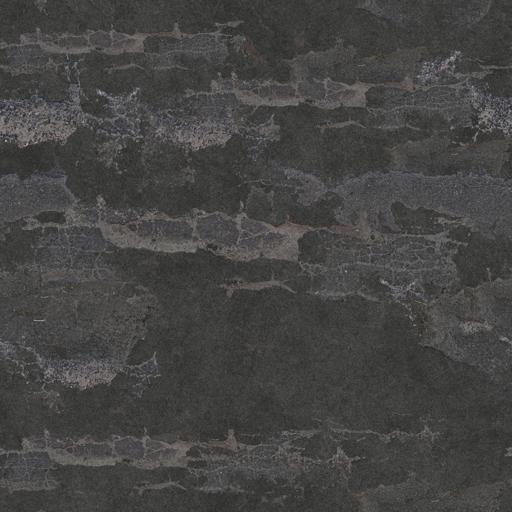
Tags: asphalt damaged road street